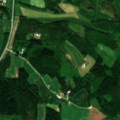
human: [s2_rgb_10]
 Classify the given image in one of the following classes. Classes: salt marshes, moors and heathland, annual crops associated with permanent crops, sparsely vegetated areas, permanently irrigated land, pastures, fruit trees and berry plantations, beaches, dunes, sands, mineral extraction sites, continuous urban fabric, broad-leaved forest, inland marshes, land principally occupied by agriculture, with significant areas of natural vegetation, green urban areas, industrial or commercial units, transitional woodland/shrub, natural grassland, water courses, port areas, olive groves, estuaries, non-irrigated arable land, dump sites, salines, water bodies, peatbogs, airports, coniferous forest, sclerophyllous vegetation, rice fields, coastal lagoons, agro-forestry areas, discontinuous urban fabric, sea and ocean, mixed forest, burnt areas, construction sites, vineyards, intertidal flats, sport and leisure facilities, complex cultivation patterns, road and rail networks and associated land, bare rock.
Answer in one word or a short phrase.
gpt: land principally occupied by agriculture, with significant areas of natural vegetation, broad-leaved forest, mixed forest